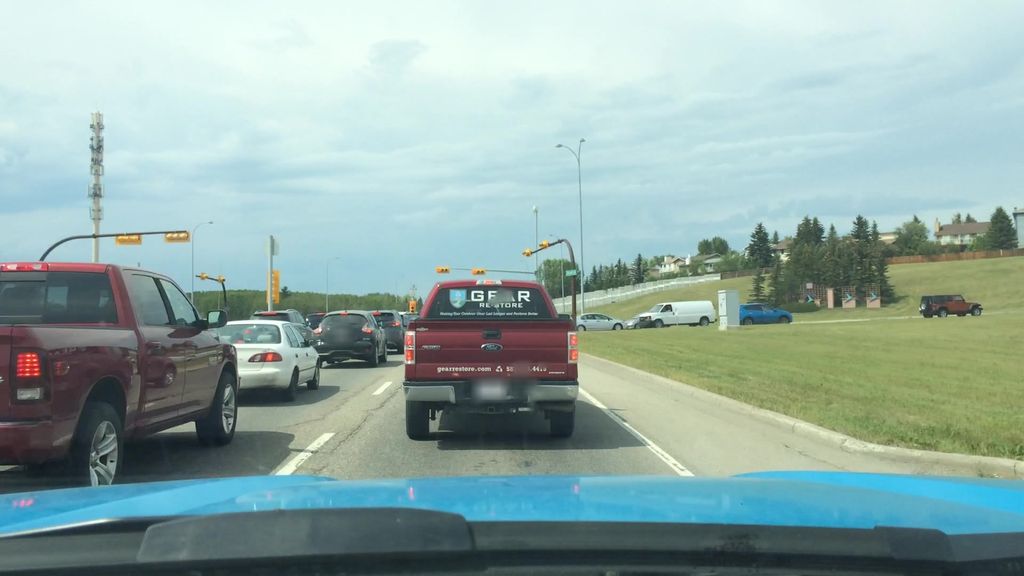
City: calgary